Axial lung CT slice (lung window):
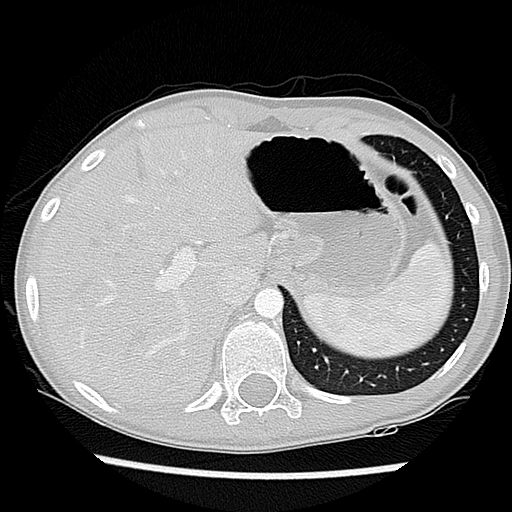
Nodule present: no